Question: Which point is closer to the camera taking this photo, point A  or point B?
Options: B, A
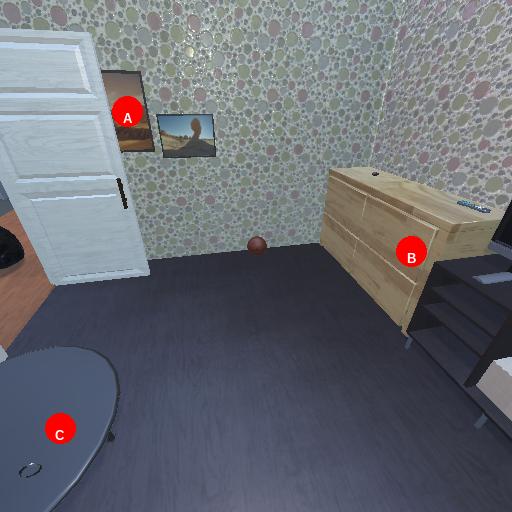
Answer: B